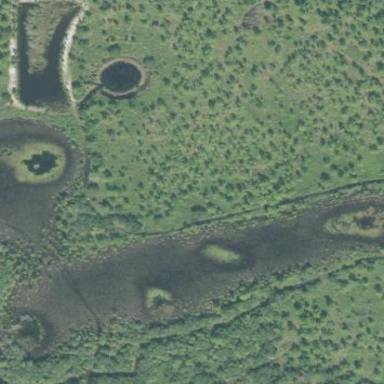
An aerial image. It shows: Marshy wetland area.